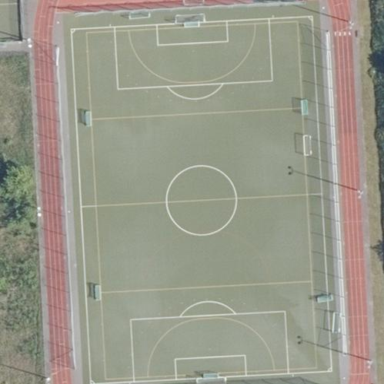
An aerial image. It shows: Grass pitch designated for athletics.